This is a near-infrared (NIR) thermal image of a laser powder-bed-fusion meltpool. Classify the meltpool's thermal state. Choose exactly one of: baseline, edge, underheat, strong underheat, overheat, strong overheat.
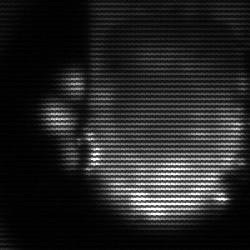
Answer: baseline